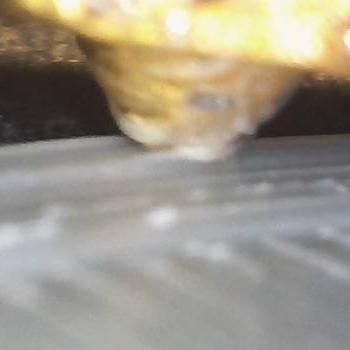
Flow rate: 265%